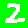
Digit: 2